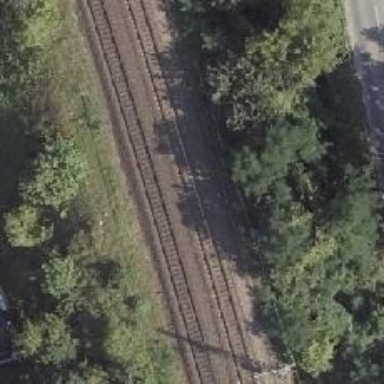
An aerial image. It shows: Railway milestone with catenary mast.